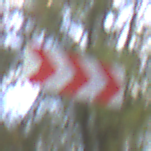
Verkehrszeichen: RichtungstafelnInKurvenGrossLinks
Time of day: MorningAfternoon
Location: Outdoor (Urban)
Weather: PartlyCloudy
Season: NotSpecified
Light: Natural